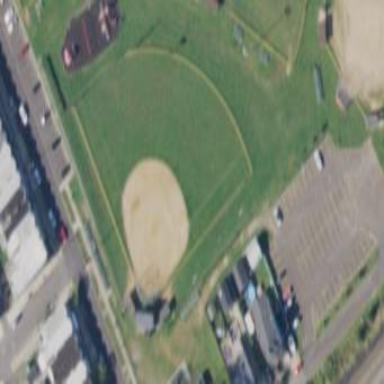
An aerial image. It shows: Baseball pitch for leisure land activities.